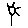
Label: flower